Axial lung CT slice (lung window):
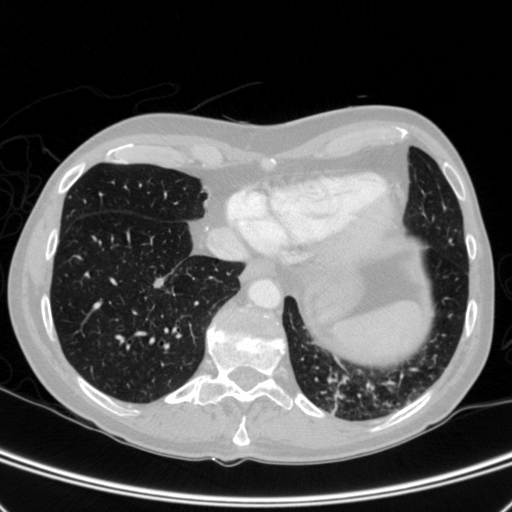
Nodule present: yes
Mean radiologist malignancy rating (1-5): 2.667